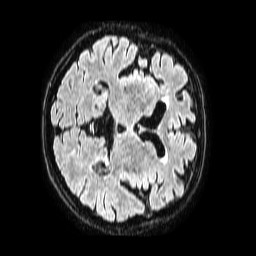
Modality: FLAIR
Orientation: axial
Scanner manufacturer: philips
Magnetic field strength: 1.5 T
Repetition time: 4.8 s
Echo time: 0.3 s